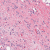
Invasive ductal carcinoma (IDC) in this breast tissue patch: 1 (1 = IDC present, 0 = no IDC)